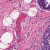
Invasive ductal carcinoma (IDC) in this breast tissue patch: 0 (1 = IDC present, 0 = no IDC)